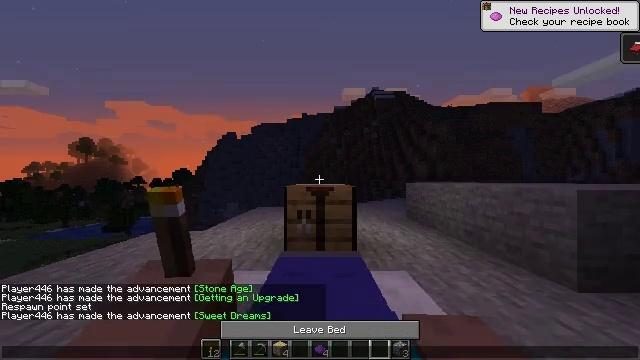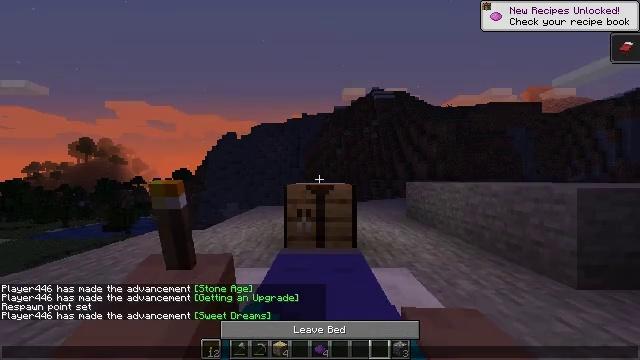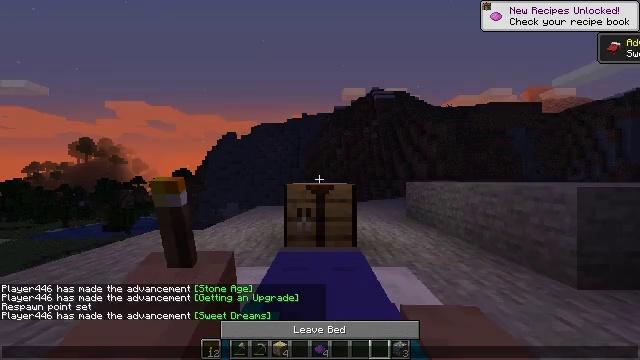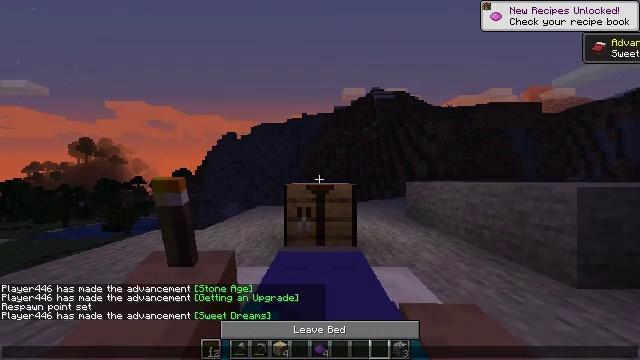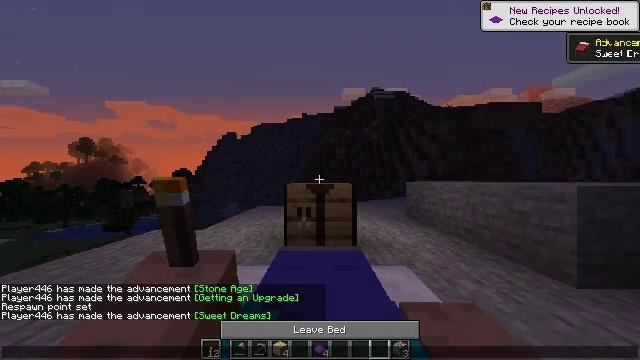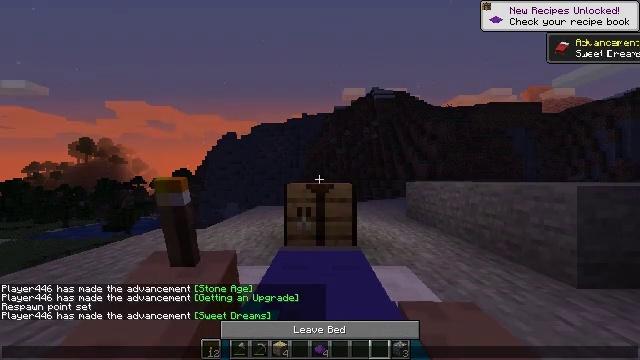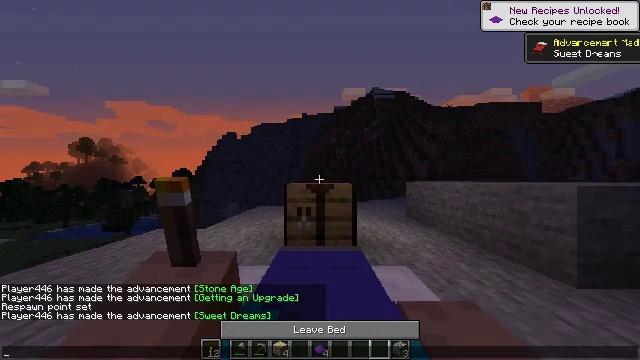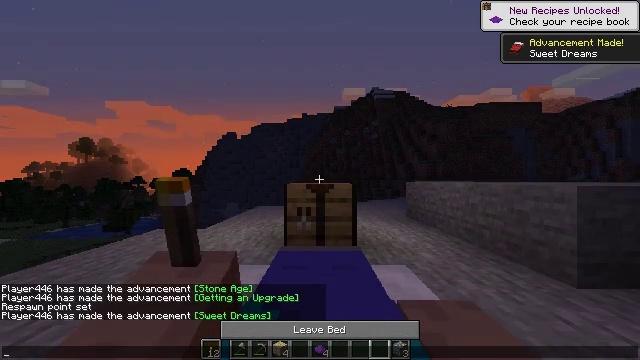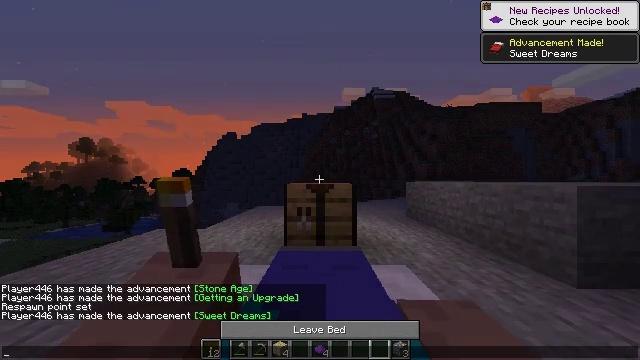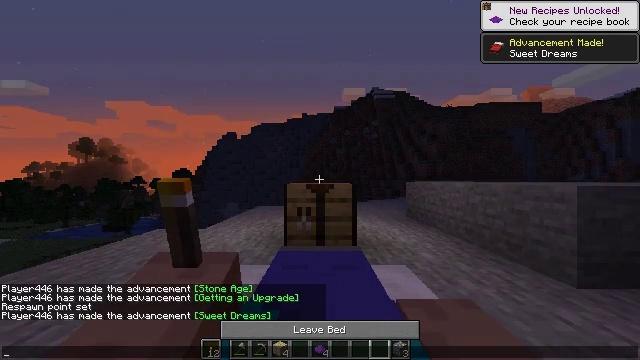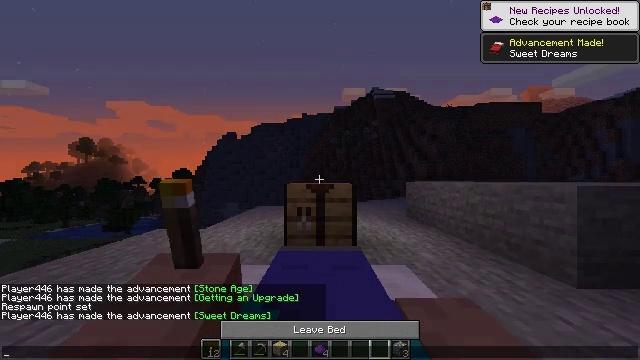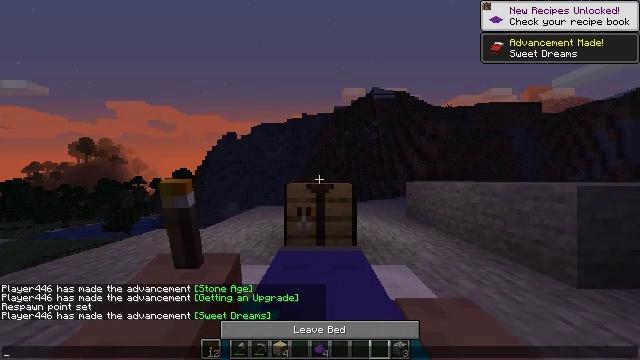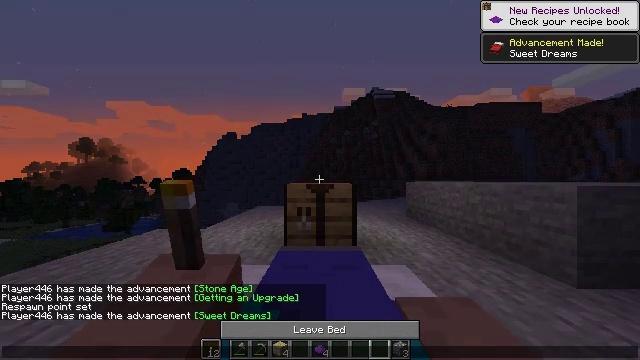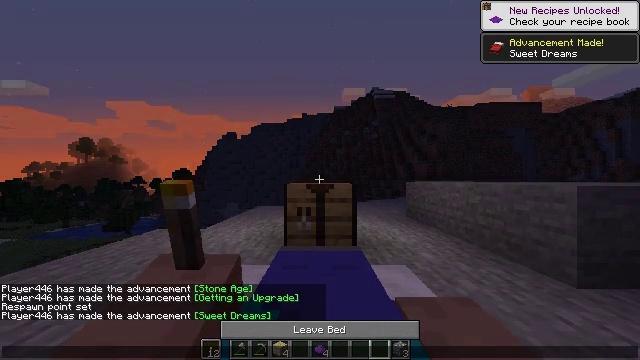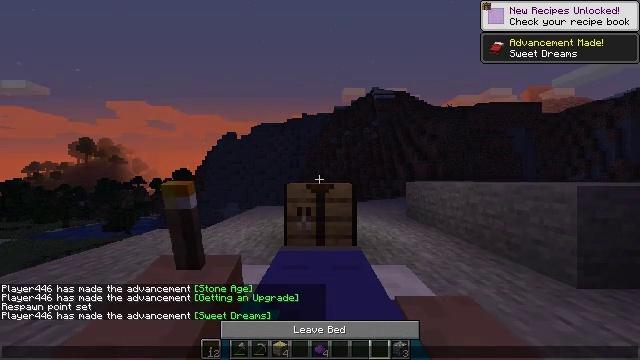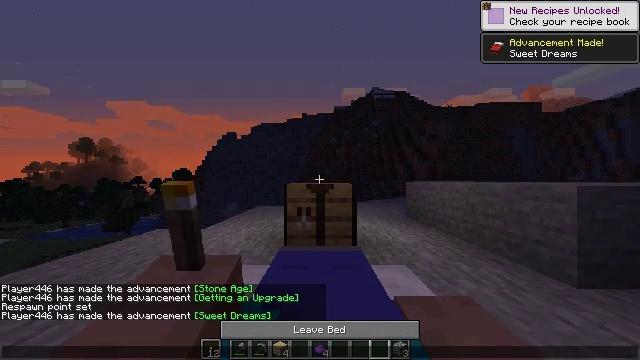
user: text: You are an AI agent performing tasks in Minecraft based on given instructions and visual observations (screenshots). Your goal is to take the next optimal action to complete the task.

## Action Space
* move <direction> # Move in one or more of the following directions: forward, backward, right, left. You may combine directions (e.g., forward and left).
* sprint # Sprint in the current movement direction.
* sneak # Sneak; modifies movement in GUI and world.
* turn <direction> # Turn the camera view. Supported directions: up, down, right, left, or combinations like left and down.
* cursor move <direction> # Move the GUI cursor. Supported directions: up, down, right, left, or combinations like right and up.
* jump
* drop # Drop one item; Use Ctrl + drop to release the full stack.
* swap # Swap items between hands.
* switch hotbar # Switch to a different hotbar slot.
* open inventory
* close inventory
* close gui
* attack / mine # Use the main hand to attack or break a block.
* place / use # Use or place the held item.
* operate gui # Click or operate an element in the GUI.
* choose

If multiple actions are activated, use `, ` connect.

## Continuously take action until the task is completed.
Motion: motion action
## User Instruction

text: Retrieve the purple banner.
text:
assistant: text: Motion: no_op
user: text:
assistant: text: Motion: no_op
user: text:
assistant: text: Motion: no_op
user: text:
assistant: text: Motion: no_op
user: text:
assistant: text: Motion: no_op
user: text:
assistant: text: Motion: no_op
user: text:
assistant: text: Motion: no_op
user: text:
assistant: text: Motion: no_op
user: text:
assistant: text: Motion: no_op
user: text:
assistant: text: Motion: no_op
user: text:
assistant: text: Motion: no_op
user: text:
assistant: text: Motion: no_op
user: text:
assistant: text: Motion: no_op
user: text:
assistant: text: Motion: no_op
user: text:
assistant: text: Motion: no_op
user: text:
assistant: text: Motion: no_op
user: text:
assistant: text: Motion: no_op
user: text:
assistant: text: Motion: no_op
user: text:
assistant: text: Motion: no_op
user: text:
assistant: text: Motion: no_op
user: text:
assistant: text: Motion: no_op
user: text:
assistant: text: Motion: no_op
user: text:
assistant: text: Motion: no_op
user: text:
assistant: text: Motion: no_op
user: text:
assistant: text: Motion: no_op
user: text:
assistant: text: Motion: no_op
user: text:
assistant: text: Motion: no_op
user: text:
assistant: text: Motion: no_op
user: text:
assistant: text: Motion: no_op
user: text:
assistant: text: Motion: no_op